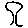
Label: tree